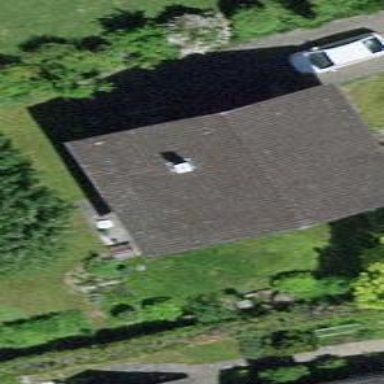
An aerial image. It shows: Detached building.